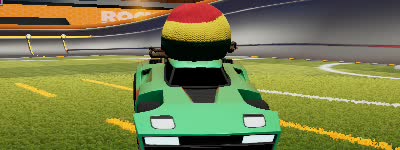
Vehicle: breakout